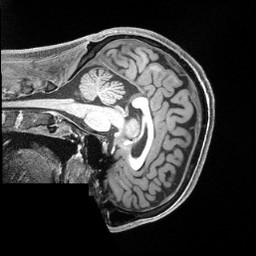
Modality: T1w
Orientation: sagittal
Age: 36
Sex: male
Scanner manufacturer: siemens
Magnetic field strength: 3 T
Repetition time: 2.4 s
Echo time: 0.00228 s